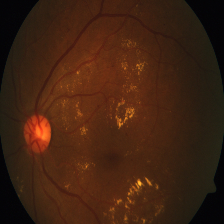
Diabetic retinopathy grade: Severe